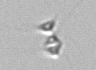
Label: Chaetoceros